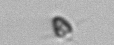
Label: Pyramimonas